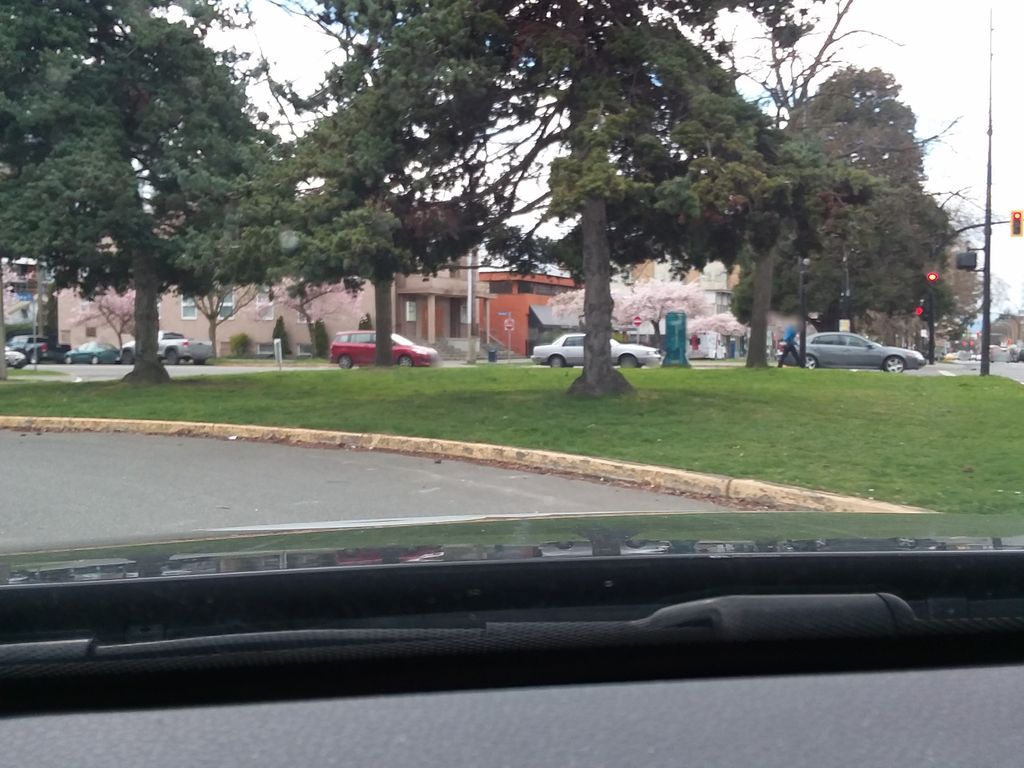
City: victoria